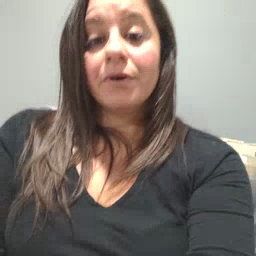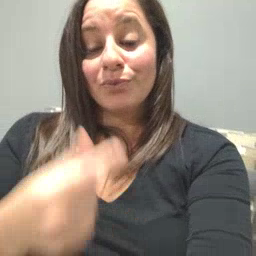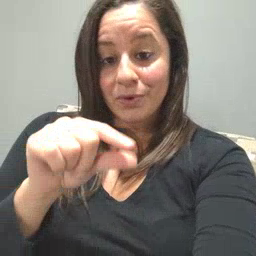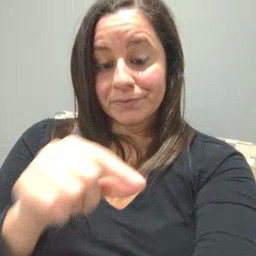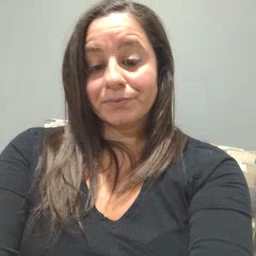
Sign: green